Question: How do stretch my gridview item to fit in full size, I've drawn a sample below. I tried many ways, but i still cant make it fit. I will shown you my xml codes. I would like it to fit by 2 columns.
GridViewItems.xml
'''
<?xml version="1.0" encoding="utf-8"?>
<RelativeLayout xmlns:android="http://schemas.android.com/apk/res/android"
android:layout_width="wrap_content"
android:layout_height="wrap_content"
android:padding="5dip"
android:orientation="horizontal"
>
<!-- ListRow Left sied Thumbnail image -->
<ImageView
android:id="@+id/list_image"
android:layout_width="wrap_content"
android:layout_height="wrap_content"
android:adjustViewBounds="true"
android:scaleType="centerCrop"
android:layout_centerHorizontal="true"
/>
</RelativeLayout>
'''
Gridview.xml
'''
<?xml version="1.0" encoding="utf-8"?>
<GridView xmlns:android="http://schemas.android.com/apk/res/android"
android:id="@+id/grid_view"
android:layout_width="fill_parent"
android:layout_height="wrap_content"
android:gravity="center"
android:stretchMode="columnWidth"
android:numColumns="2"
android:verticalSpacing="10dp">
</GridView>
'''
MainGridViewImageLoader.class
'''
public class MainGridViewImageLoader {
MemoryCache memoryCache=new MemoryCache();
FileCache fileCache;
private Map<ImageView, String> imageViews=Collections.synchronizedMap(new WeakHashMap<ImageView, String>());
ExecutorService executorService;
public MainGridViewImageLoader(Context context){
fileCache=new FileCache(context);
executorService=Executors.newFixedThreadPool(5);
}
final int stub_id = R.drawable.no_image;
public void DisplayImage(String url, ImageView imageView)
{
imageViews.put(imageView, url);
Bitmap bitmap=memoryCache.get(url);
if(bitmap!=null)
imageView.setImageBitmap(bitmap);
else
{
queuePhoto(url, imageView);
imageView.setImageResource(stub_id);
}
}
private void queuePhoto(String url, ImageView imageView)
{
PhotoToLoad p=new PhotoToLoad(url, imageView);
executorService.submit(new PhotosLoader(p));
}
private Bitmap getBitmap(String url)
{
File f=fileCache.getFile(url);
//from SD cache
Bitmap b = decodeFile(f);
if(b!=null)
return b;
//from web
try {
Bitmap bitmap=null;
URL imageUrl = new URL(url);
HttpURLConnection conn = (HttpURLConnection)imageUrl.openConnection();
conn.setConnectTimeout(30000);
conn.setReadTimeout(30000);
conn.setInstanceFollowRedirects(true);
InputStream is=conn.getInputStream();
OutputStream os = new FileOutputStream(f);
Utils.CopyStream(is, os);
os.close();
bitmap = decodeFile(f);
return bitmap;
} catch (Exception ex){
ex.printStackTrace();
return null;
}
}
//decodes image and scales it to reduce memory consumption
private Bitmap decodeFile(File f){
try {
//decode image size
BitmapFactory.Options o = new BitmapFactory.Options();
o.inJustDecodeBounds = true;
BitmapFactory.decodeStream(new FileInputStream(f),null,o);
//Find the correct scale value. It should be the power of 2.
final int REQUIRED_SIZE=70;
int width_tmp=o.outWidth, height_tmp=o.outHeight;
int scale=1;
while(true){
if(width_tmp/2<REQUIRED_SIZE || height_tmp/2<REQUIRED_SIZE)
break;
width_tmp/=2;
height_tmp/=2;
scale*=2;
}
//decode with inSampleSize
BitmapFactory.Options o2 = new BitmapFactory.Options();
o2.inSampleSize=scale;
return BitmapFactory.decodeStream(new FileInputStream(f), null, o2);
} catch (FileNotFoundException e) {}
return null;
}
//Task for the queue
private class PhotoToLoad
{
public String url;
public ImageView imageView;
public PhotoToLoad(String u, ImageView i){
url=u;
imageView=i;
}
}
class PhotosLoader implements Runnable {
PhotoToLoad photoToLoad;
PhotosLoader(PhotoToLoad photoToLoad){
this.photoToLoad=photoToLoad;
}
@Override
public void run() {
if(imageViewReused(photoToLoad))
return;
Bitmap bmp=getBitmap(photoToLoad.url);
memoryCache.put(photoToLoad.url, bmp);
if(imageViewReused(photoToLoad))
return;
BitmapDisplayer bd=new BitmapDisplayer(bmp, photoToLoad);
Activity a=(Activity)photoToLoad.imageView.getContext();
a.runOnUiThread(bd);
}
}
boolean imageViewReused(PhotoToLoad photoToLoad){
String tag=imageViews.get(photoToLoad.imageView);
if(tag==null || !tag.equals(photoToLoad.url))
return true;
return false;
}
//Used to display bitmap in the UI thread
class BitmapDisplayer implements Runnable
{
Bitmap bitmap;
PhotoToLoad photoToLoad;
public BitmapDisplayer(Bitmap b, PhotoToLoad p){bitmap=b;photoToLoad=p;}
public void run()
{
if(imageViewReused(photoToLoad))
return;
if(bitmap!=null)
photoToLoad.imageView.setImageBitmap(bitmap);
else
photoToLoad.imageView.setImageResource(stub_id);
}
}
public void clearCache() {
memoryCache.clear();
fileCache.clear();
}
}
'''

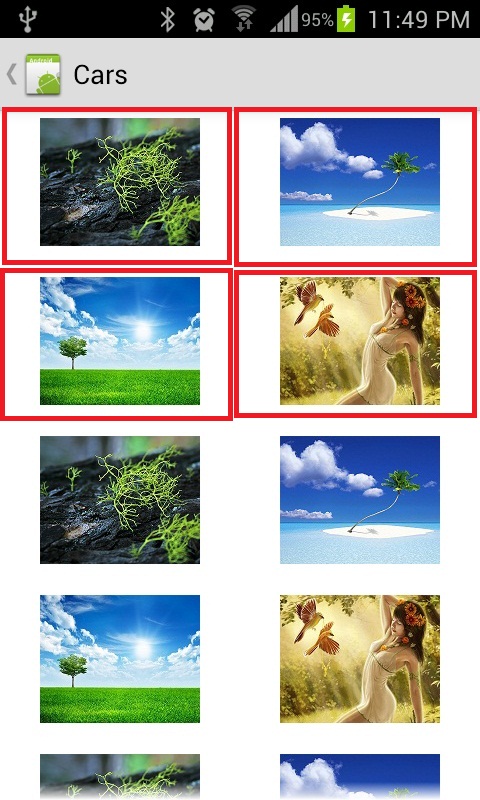
Answer: '''
<ImageView
android:id="@+id/list_image"
android:layout_width="wrap_content"
android:layout_height="wrap_content"
android:adjustViewBounds="true"
android:scaleType="centerCrop"
android:layout_centerHorizontal="true"
/>
'''
Change
'''
android:layout_width="wrap_content"
android:layout_height="wrap_content"
'''
to
'''
android:layout_width="fixed dp(50dp)"
android:layout_height="fixed dp(50dp)"
'''
and change 'android:scaleType="centerCrop"' to 'android:scaleType="fitXY"'. It'll make every item's size is equal. If you want image touch together, just remove 'android:padding' in item layout and 'android:verticalSpacing'